Question: I am trying to install <URL> on windows.
I am following instructions mentioned <URL>
But I am getting following error in cmd:

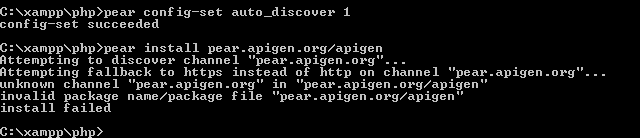
Answer: ApiGen PEAR is no more supported.
Download PHAR from <URL> or install via 'composer require apigen/apigen'.